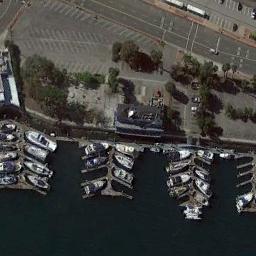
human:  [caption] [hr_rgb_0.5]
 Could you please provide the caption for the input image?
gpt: The harbor has lots of neatly docked boats and some trees and parking lots are on the shore .

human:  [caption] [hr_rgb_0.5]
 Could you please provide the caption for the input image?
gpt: There are many trees near the harbor .

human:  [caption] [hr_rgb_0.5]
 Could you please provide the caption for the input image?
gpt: The shape of the harbor is nearly circular .

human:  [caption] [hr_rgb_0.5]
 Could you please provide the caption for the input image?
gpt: There are some ships moored on the sea next to the parking lot and the harbor with trees .

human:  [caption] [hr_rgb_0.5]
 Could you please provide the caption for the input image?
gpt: There are some green trees and some ships at the harbor .